Field crop: maize
Growth stage: 2
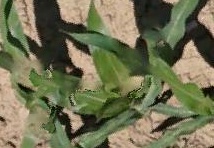
Species: maize